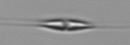
Label: Cylindrotheca